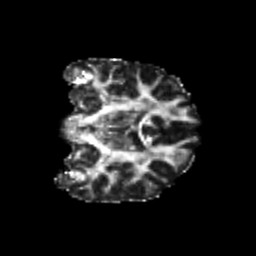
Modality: FA
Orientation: coronal
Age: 22
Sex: male
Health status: healthy
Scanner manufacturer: philips
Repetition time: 7.393 s
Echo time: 0.08599 s